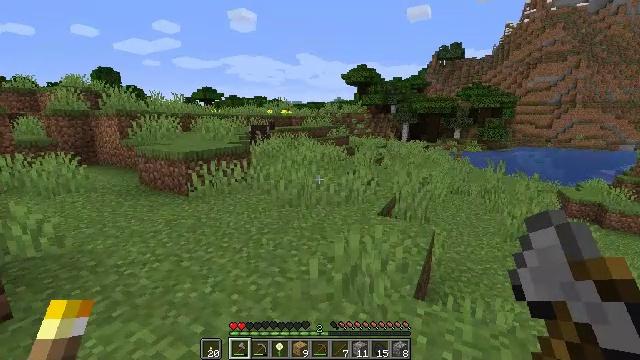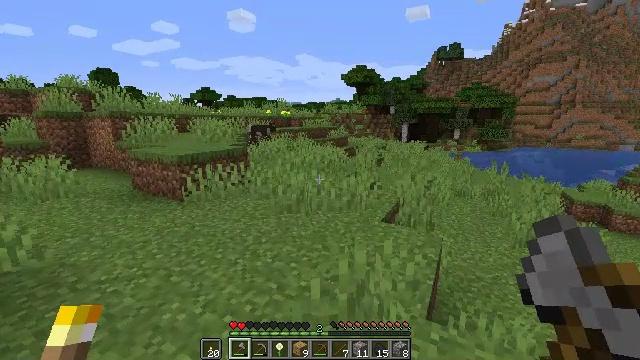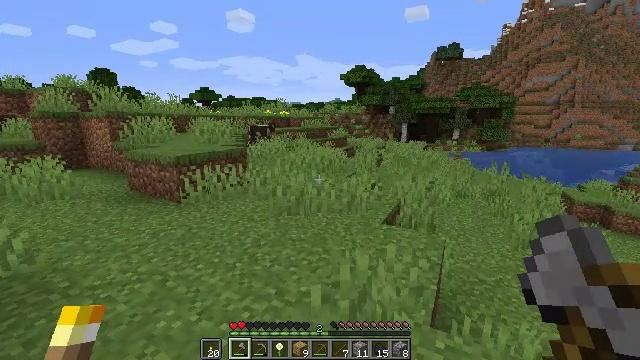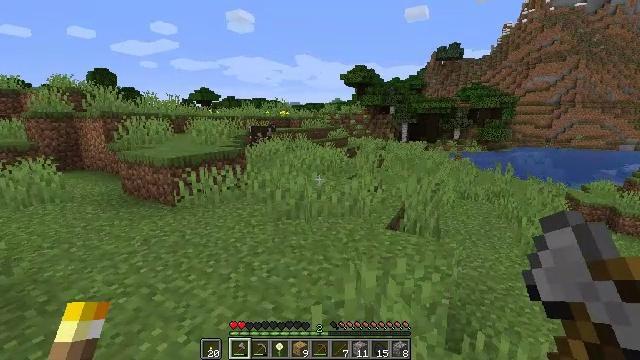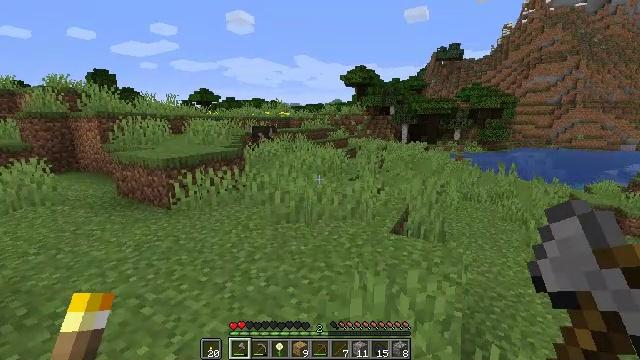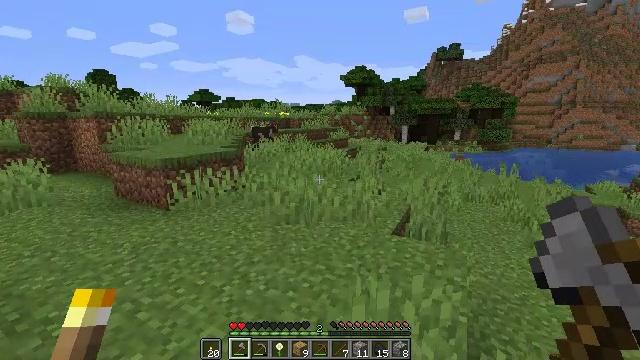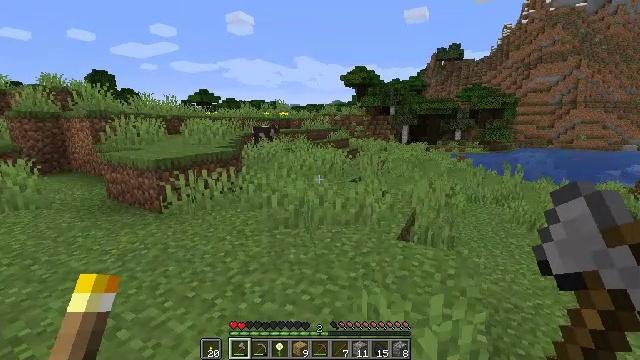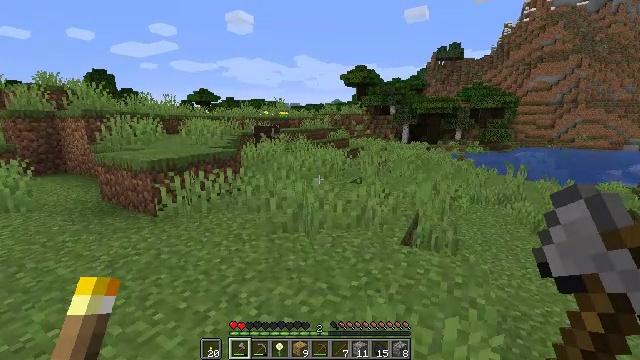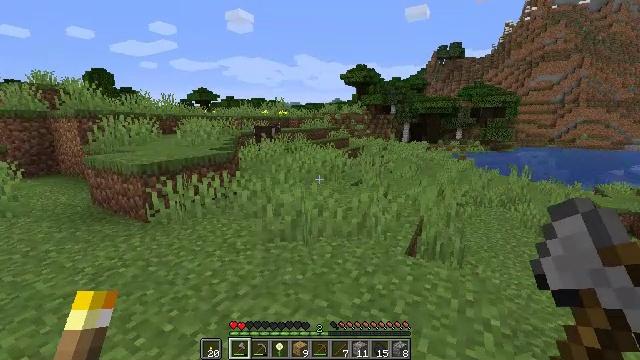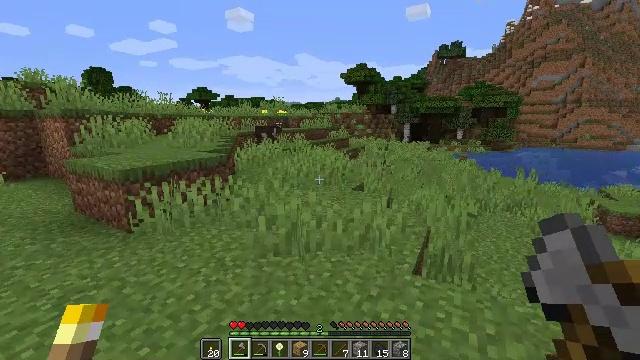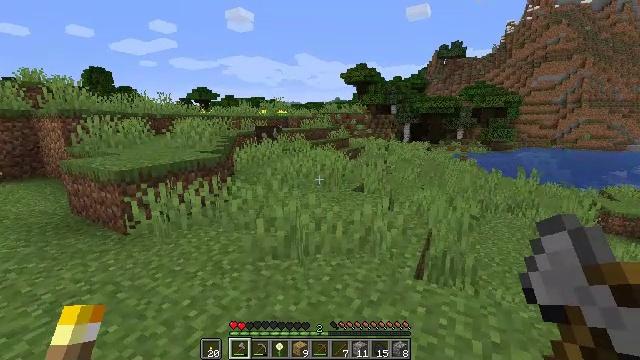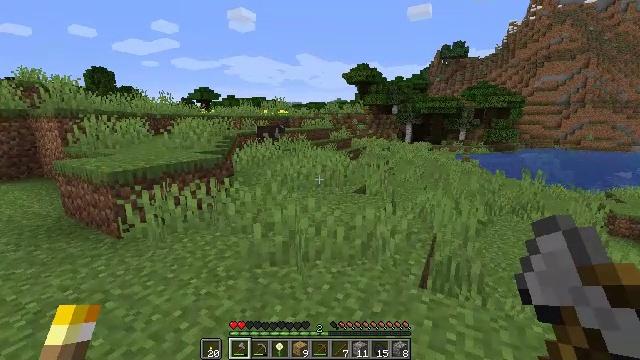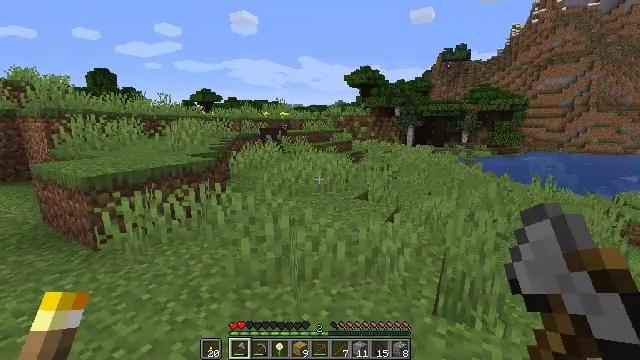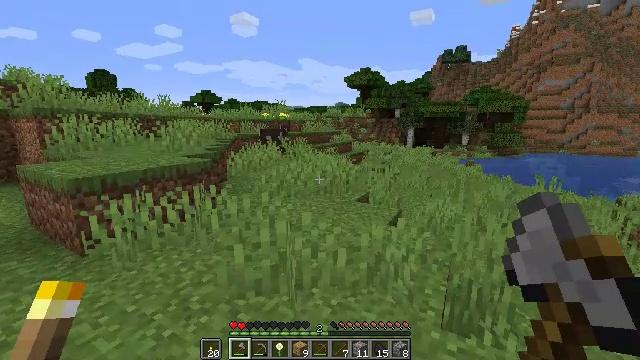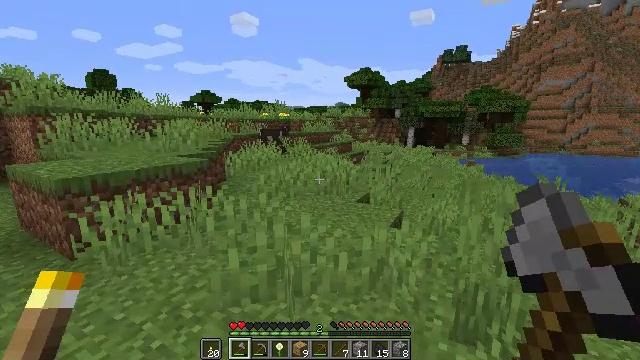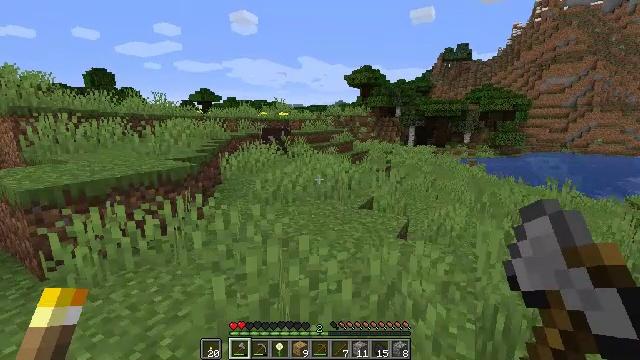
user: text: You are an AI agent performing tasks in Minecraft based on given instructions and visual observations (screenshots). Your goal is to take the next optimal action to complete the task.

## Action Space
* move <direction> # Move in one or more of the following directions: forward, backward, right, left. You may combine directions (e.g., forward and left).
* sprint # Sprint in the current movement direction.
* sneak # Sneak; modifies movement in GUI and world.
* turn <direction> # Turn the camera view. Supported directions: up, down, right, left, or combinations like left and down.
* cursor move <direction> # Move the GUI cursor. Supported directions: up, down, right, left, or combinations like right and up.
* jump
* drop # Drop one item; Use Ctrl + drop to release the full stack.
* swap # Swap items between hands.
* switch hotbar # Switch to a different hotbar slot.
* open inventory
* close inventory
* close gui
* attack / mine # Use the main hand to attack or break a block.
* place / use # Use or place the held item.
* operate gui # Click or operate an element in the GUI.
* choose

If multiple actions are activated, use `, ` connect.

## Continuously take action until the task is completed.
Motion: motion action
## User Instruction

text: Break the red tulip to collect it.
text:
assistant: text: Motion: move forward
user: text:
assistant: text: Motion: move forward
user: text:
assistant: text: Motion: no_op
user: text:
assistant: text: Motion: move forward
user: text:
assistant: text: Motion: move forward
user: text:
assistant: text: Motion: move forward
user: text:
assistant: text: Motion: move forward
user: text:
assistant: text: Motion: move forward
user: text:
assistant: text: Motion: move forward
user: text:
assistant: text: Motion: move forward
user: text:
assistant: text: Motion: move forward
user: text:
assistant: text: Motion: move forward
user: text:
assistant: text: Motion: move forward
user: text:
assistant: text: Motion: move forward
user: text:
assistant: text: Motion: move forward
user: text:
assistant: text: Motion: move forward, turn right and down
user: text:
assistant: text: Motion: move forward, turn right and down
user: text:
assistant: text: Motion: move forward
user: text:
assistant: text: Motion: move forward
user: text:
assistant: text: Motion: move forward, turn right
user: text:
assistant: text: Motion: move forward, turn right
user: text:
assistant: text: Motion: move forward, turn left
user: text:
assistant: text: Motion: move forward, turn left and up
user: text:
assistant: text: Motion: move forward, turn left and up
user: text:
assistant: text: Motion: turn left
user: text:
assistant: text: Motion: no_op
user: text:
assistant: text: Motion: move forward
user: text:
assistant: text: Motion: move forward
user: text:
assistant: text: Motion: no_op
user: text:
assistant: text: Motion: move forward